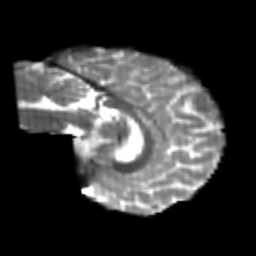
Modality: T2w
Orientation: sagittal
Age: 23
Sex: female
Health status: healthy
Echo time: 0.074 s